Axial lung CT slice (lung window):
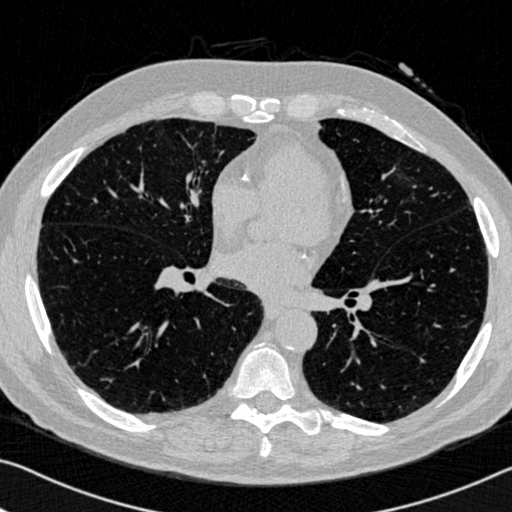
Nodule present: no